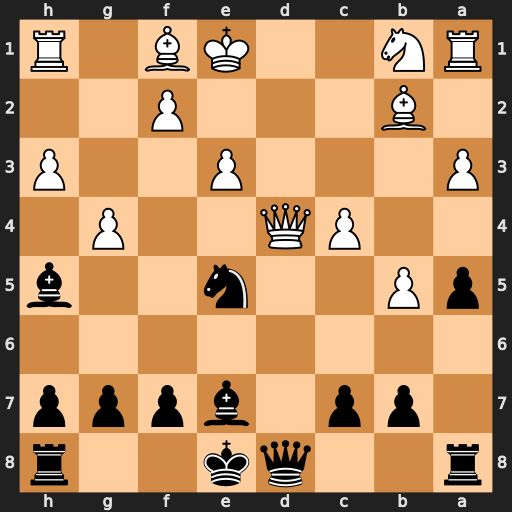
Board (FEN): r2qk2r/1pp1bppp/8/pP2n2b/2PQ2P1/P3P2P/1B3P2/RN2KB1R
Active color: b
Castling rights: KQkq
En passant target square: -
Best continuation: Nf3+ Ke2 Nxd4+